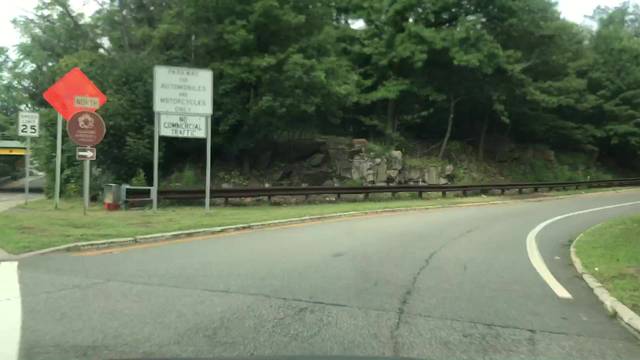
Region: United States
Coordinates: 40.86, -73.965